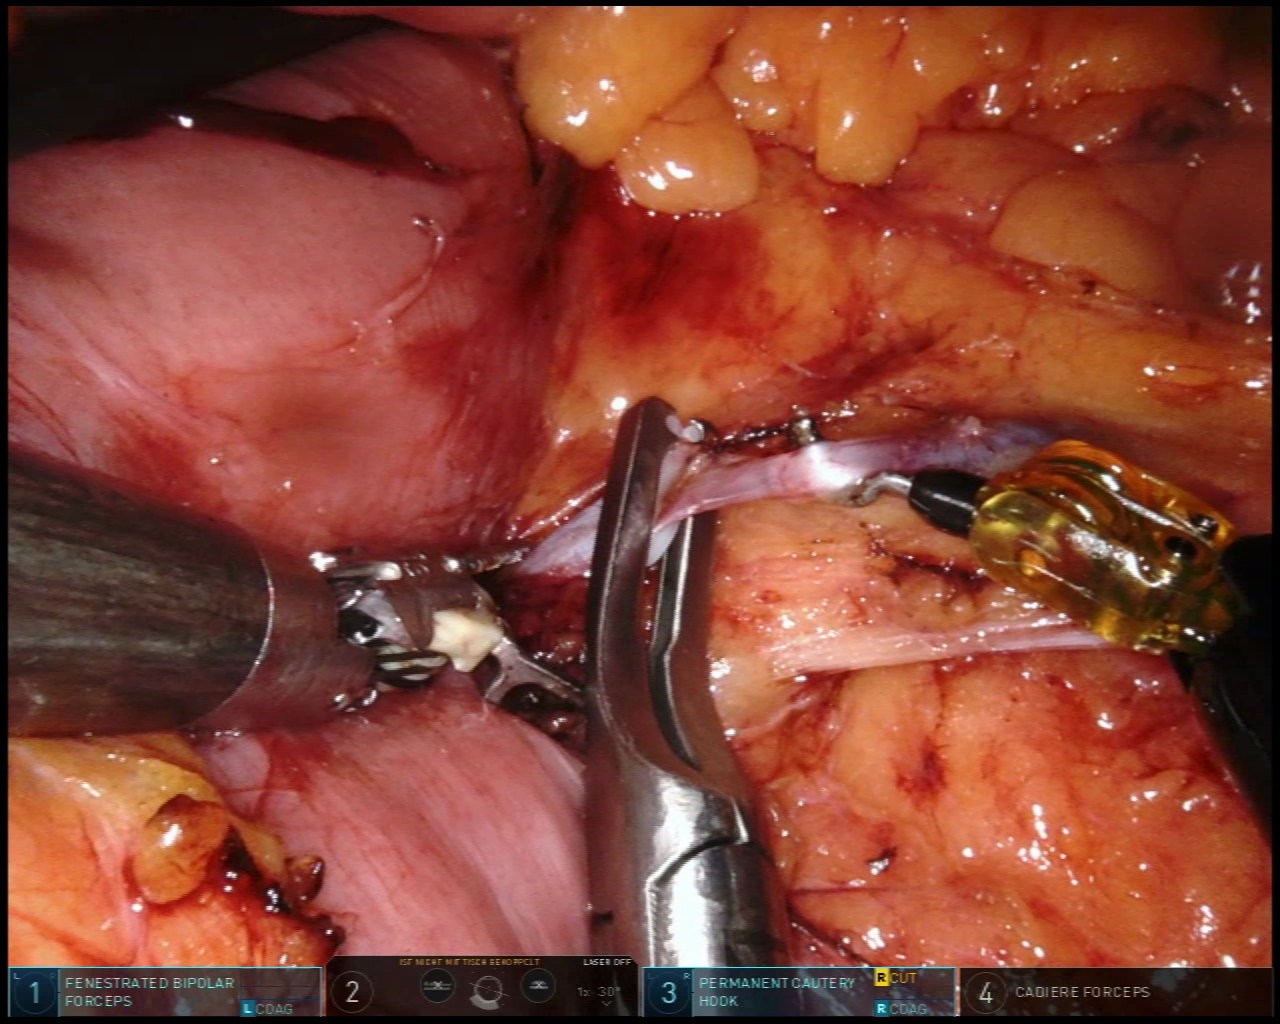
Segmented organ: intestinal_veins
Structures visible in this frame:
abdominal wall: no
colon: yes
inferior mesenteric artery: no
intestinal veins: yes
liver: no
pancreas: no
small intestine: yes
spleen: no
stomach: no
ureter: no
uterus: no
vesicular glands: no